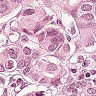
Metastatic tissue present: yes